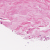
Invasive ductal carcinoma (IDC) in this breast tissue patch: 0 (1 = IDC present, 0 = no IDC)